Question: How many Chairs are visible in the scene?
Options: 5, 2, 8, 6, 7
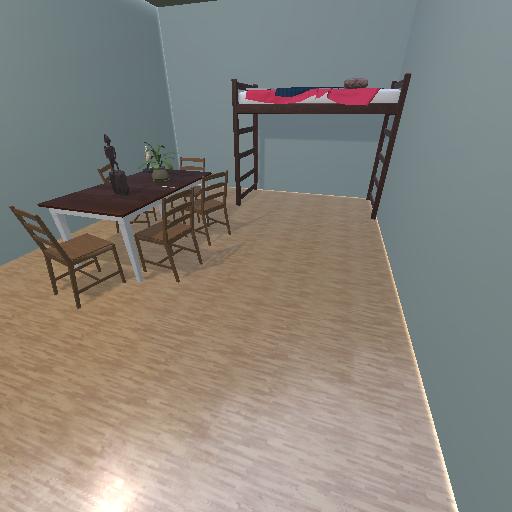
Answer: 5